Question: > Create a HTML5 animation for moving the boat from Britain to Hobart as given in the screenshot below:

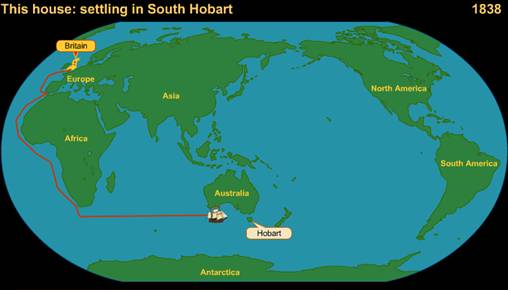
Answer: The solution: <URL>
'''
#wrap { position: relative; }
#boat {
background-image: url(http://i.stack.imgur.com/kKL72.jpg);
background-position: -205px -203px;
width: 25px; height: 25px;
border-radius: 50%;
position: absolute;
border: 1px solid white;
top: 55px; left: 60px;
animation: travel 5s linear infinite;
}
@keyframes travel {
0% {top: 55px; left: 60px;}
15% {top: 80px; left: 20px;}
30% {top: 110px; left: 5px;}
50% {top: 150px; left: 35px;}
70% {top: 200px; left: 70px;}
100% {top: 200px; left: 200px;}
}
'''
Read more about it: <URL>